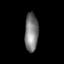
Tissue: lung
Cell type: Epithelial cells
Senescence score: 0.1996
Nuclear area (px): 508
Mean DAPI intensity: 123.063